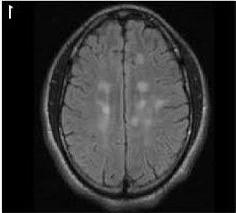
Label: notumor